Question: I am trying to do a SELECT from mySQL database with GORP.
I am getting an error which says
I have verified the DB connectivity. For example Select (*) count gives the right count. I see that it fails on
> dbmap.Select(&dd, "SELECT * FROM kd_dropdowns")
Without the above line program does not throw any error.
Here is my code.
'''
package main
import (
"database/sql"
"fmt"
"log"
"net/http"
"github.com/coopernurse/gorp"
_ "github.com/go-sql-driver/mysql"
"github.com/gorilla/mux"
)
func main() {
fmt.Println("reached main")
// Create a MUX
r := mux.NewRouter()
//manegala patti
r.HandleFunc("/manegalu", manegalaTorisu).Methods("GET")
http.ListenAndServe(":8080", r)
}
func manegalaTorisu(w http.ResponseWriter, r *http.Request) {
type Dropdowns struct {
dd_id int64 'db:"dd_id"'
identifier int64 'db:"identifier"'
name string 'db:"name"'
active string 'db:"active"'
}
db, err := sql.Open("mysql", "krishna:xxxx@/kd")
defer db.Close()
var dbmap *gorp.DbMap
// construct a gorp DbMap
dbmap = &gorp.DbMap{Db: db, Dialect: gorp.MySQLDialect{}}
var dd []Dropdowns
_, err = dbmap.Select(&dd, "SELECT * FROM kd_dropdowns")
checkErr(err, "Select failed")
fmt.Fprint(w, "Success")
}
func checkErr(err error, msg string) {
if err != nil {
log.Fatalln(msg, err)
}
}
'''

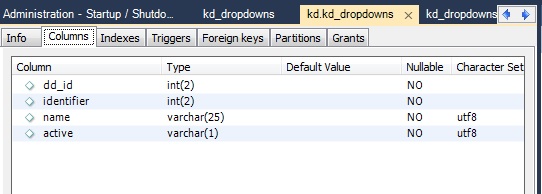
Answer: This is a common trap for people starting with Go.
All the fields in a struct are or simply based on the : if it is uppercase, the field is exported. Otherwise, it is not.
Gorp is trying to access the exported fields in your struct. But you've used lowercase first-letters, so the fields are hidden and so it fails.
Try this instead.
'''
...
type Dropdowns struct {
DdId int64 'db:"dd_id"'
Identifier int64 'db:"identifier"'
Name string 'db:"name"'
Active string 'db:"active"'
}
...
'''
You can camelcase your 'dd_id' as 'DdId' if you prefer (I think this is more idiomatic in Go).
Note that the uppercase export feature of Go applies to constants, package variables, types and function names, as well as the fields within structs.